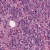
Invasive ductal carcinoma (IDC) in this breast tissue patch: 1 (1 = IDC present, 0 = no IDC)